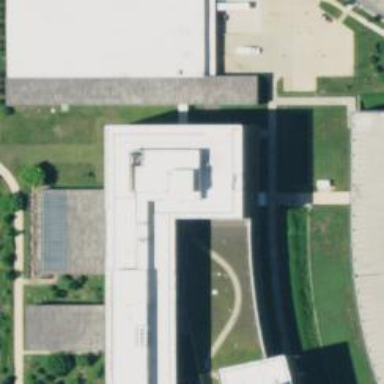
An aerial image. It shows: Government office.